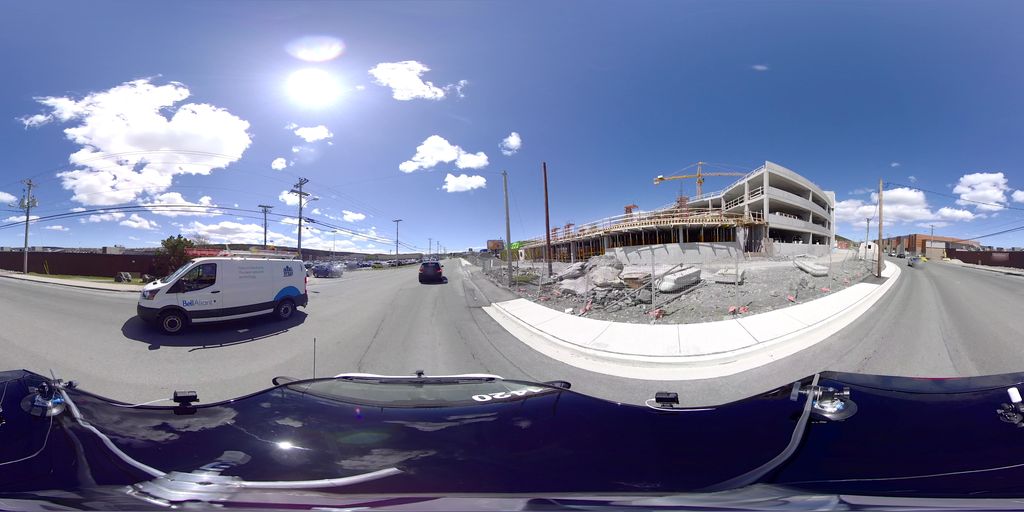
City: st_johns